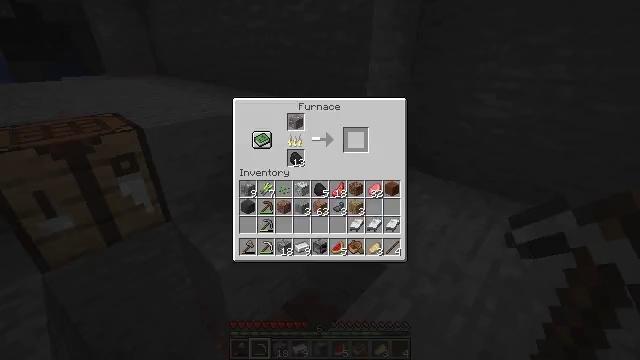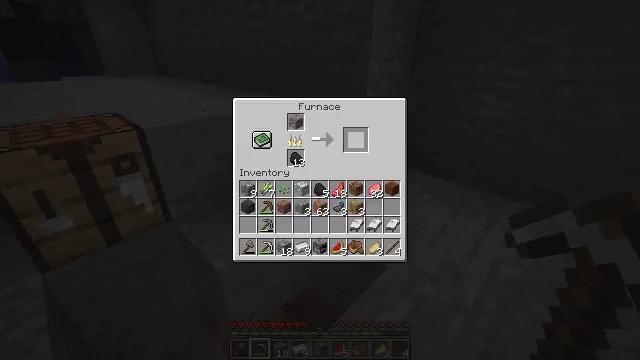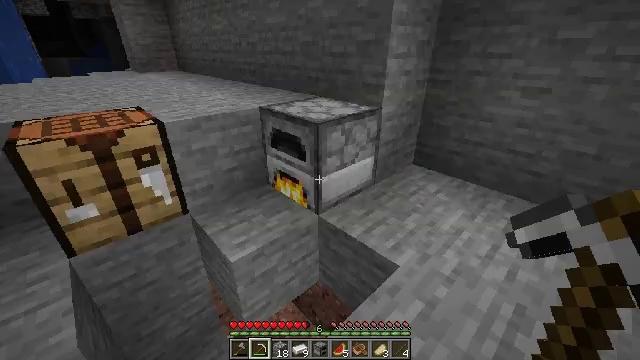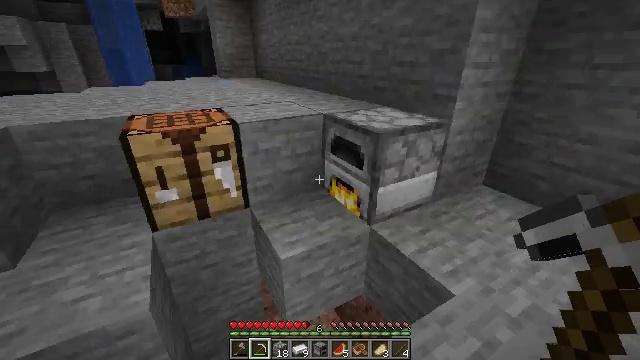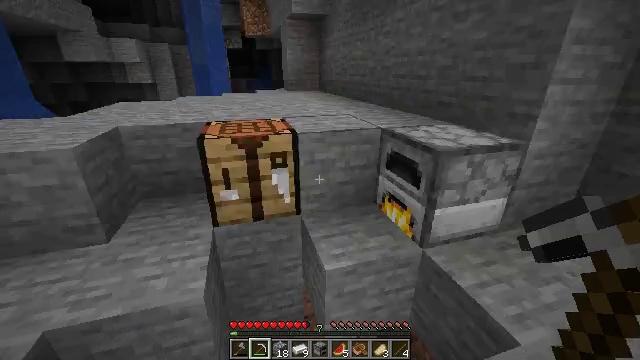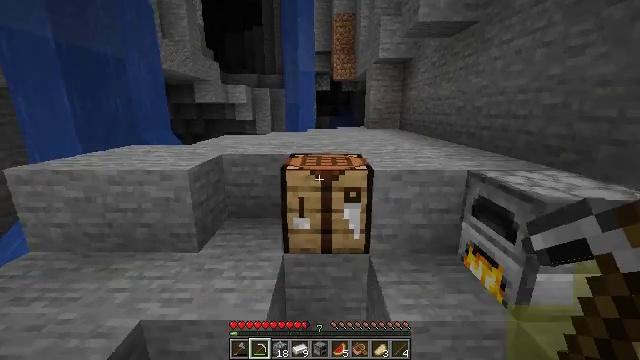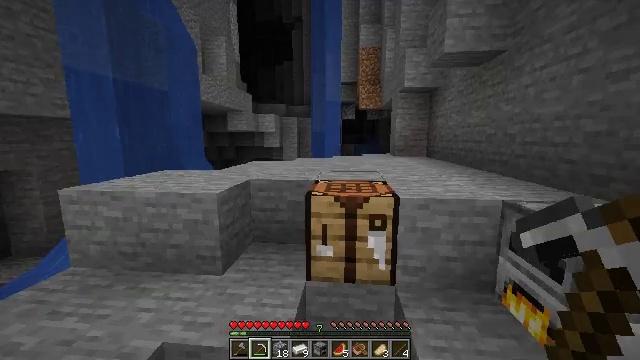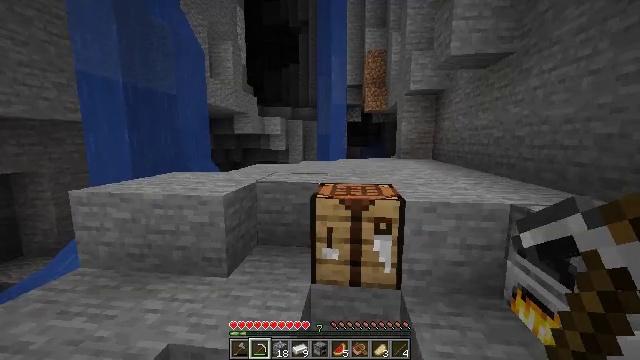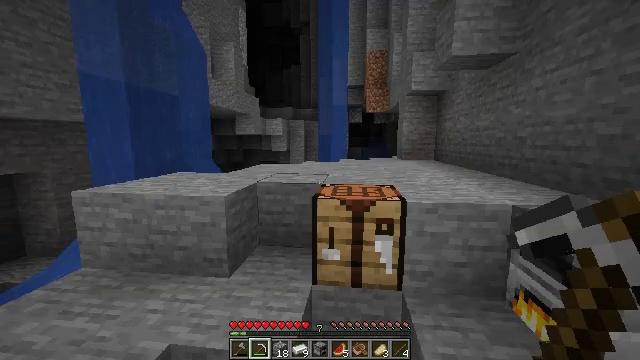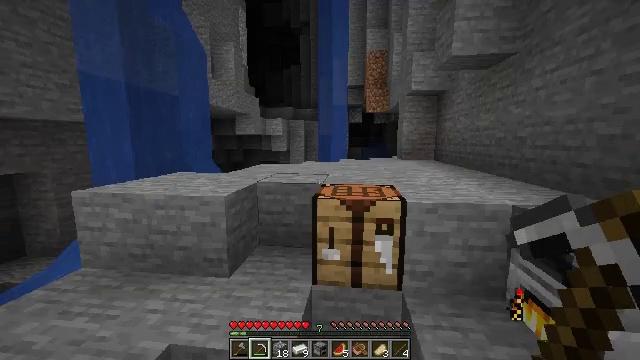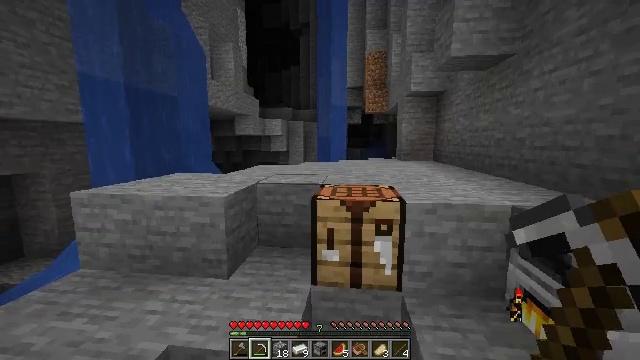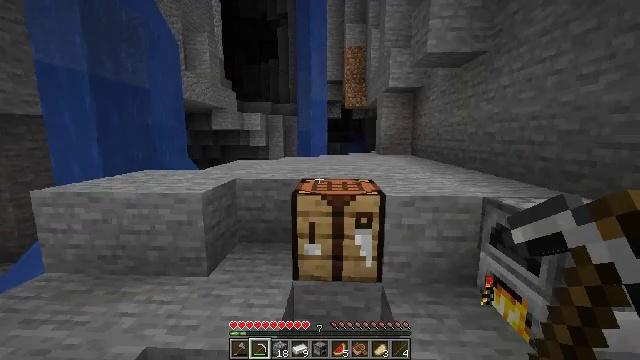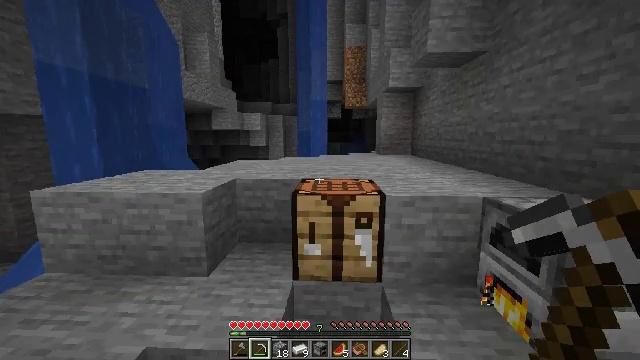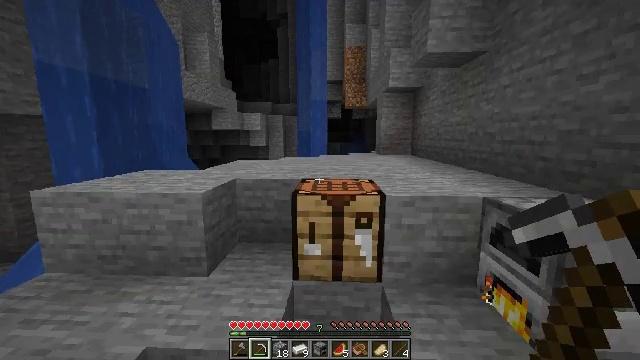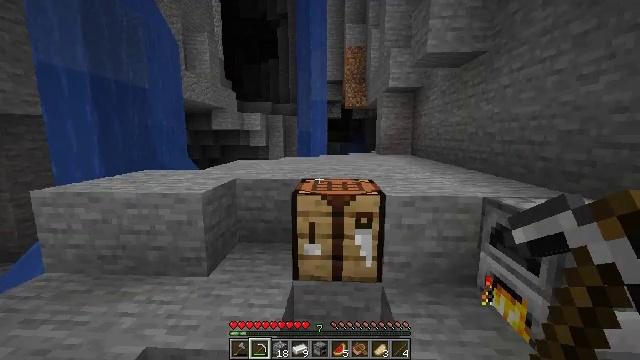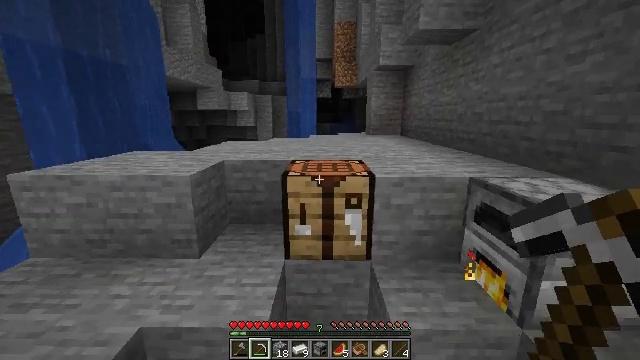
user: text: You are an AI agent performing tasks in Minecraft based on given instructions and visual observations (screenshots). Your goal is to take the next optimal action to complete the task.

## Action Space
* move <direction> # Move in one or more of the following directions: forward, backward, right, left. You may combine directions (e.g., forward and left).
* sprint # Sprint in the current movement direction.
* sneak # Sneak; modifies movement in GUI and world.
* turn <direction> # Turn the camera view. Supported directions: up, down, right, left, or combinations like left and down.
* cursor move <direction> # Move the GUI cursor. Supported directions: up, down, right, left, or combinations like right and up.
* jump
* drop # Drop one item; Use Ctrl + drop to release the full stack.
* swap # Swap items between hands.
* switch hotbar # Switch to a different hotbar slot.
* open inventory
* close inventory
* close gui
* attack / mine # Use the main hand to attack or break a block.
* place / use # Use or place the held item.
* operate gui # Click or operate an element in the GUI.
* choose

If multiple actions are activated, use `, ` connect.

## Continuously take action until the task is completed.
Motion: motion action
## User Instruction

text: Craft the iron axe.
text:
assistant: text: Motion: sneak, open gui
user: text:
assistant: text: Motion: sneak, cursor move left
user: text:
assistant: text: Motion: turn left and up, close gui
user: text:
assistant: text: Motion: turn left and up
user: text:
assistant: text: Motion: turn left and up
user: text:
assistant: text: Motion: turn left and up
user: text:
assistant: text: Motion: turn left, use / place
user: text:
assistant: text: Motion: use / place
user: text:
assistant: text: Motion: use / place
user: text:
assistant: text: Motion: use / place
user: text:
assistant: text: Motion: turn right and down
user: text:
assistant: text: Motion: no_op
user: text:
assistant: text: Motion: no_op
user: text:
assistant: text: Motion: no_op
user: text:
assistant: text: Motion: turn right and down
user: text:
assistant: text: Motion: turn right and down, use / place
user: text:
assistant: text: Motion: use / place
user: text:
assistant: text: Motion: use / place
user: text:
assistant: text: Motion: turn down, use / place
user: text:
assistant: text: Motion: no_op
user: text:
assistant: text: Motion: open gui
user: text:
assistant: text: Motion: no_op
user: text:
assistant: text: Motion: cursor move left
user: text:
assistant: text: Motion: cursor move left and up
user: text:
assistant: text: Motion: cursor move left and up
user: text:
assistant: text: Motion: cursor move up
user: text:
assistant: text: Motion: cursor move right and up
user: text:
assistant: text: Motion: cursor move right
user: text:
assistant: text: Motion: cursor move right
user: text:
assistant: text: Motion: no_op